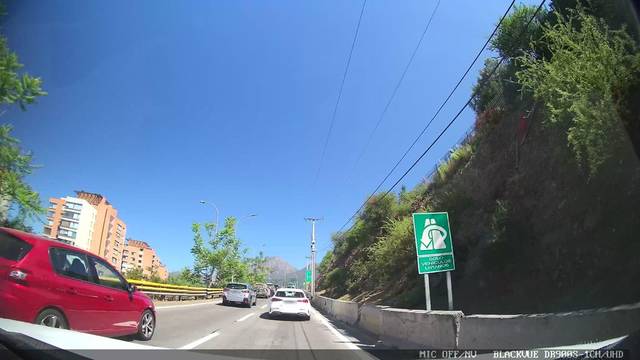
Region: Chile
Coordinates: -33.375, -70.543